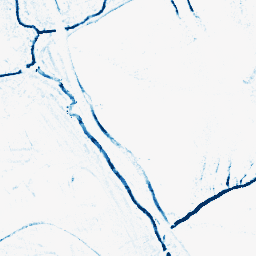
Category: morphological
Decomposition family: morphological_rect
Decomposition parameters: operation: closing
width: 5
height: 5
Upsampling method: quadratic
Upsampling parameters: scale: 8
Upsampling scale: 8